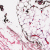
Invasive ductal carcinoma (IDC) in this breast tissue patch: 0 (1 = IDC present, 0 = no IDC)